Question: I am using Metabase with a PostgreSQL implementation.

I'd like to achieve the outcome in the photo. I wish to include a column that counts how many times a field has occurred above. It should include the current instance as well.
Other examples I've seen have simply counted total occurrences. As I am ordering by date, I do not wish to count occurrences that happen after the date.
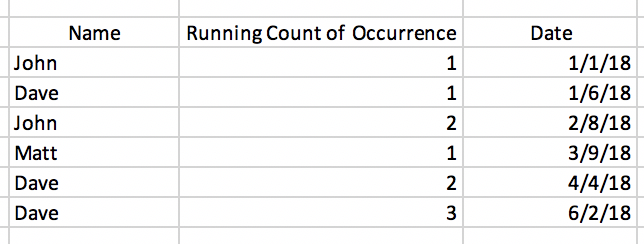
Answer: You can use window functions in Postgres:
'''
select name, date, row_number() over (partition by name order by date) as seqnum
from t;
'''
You probably also want 'order by date' at the end of the query to guarantee that the results are in date order.